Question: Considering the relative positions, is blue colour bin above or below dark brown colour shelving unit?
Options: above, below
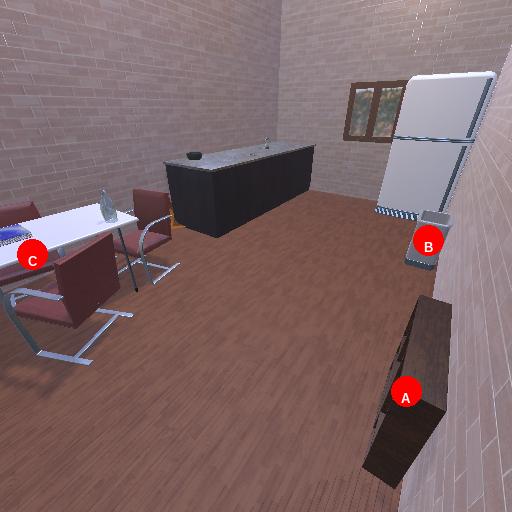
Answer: above